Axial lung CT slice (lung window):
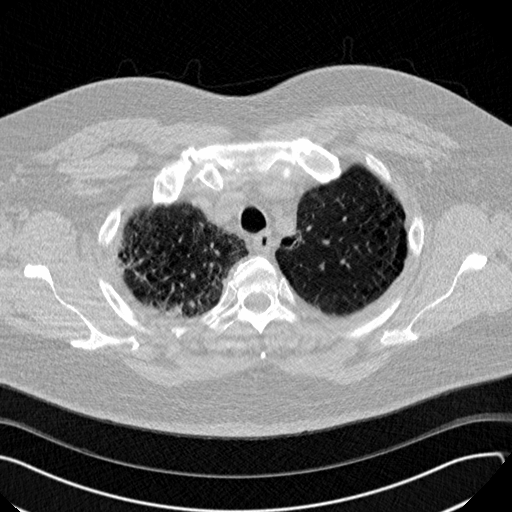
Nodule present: no